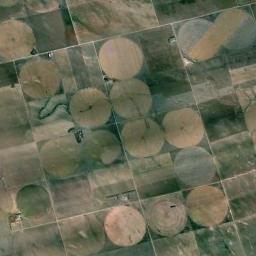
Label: circular_farmland